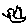
Label: bird